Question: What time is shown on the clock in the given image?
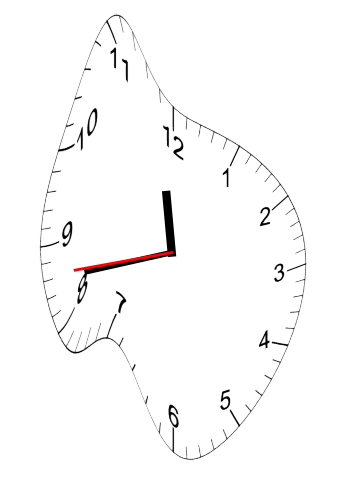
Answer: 11:42:43